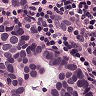
Metastatic tissue present: yes